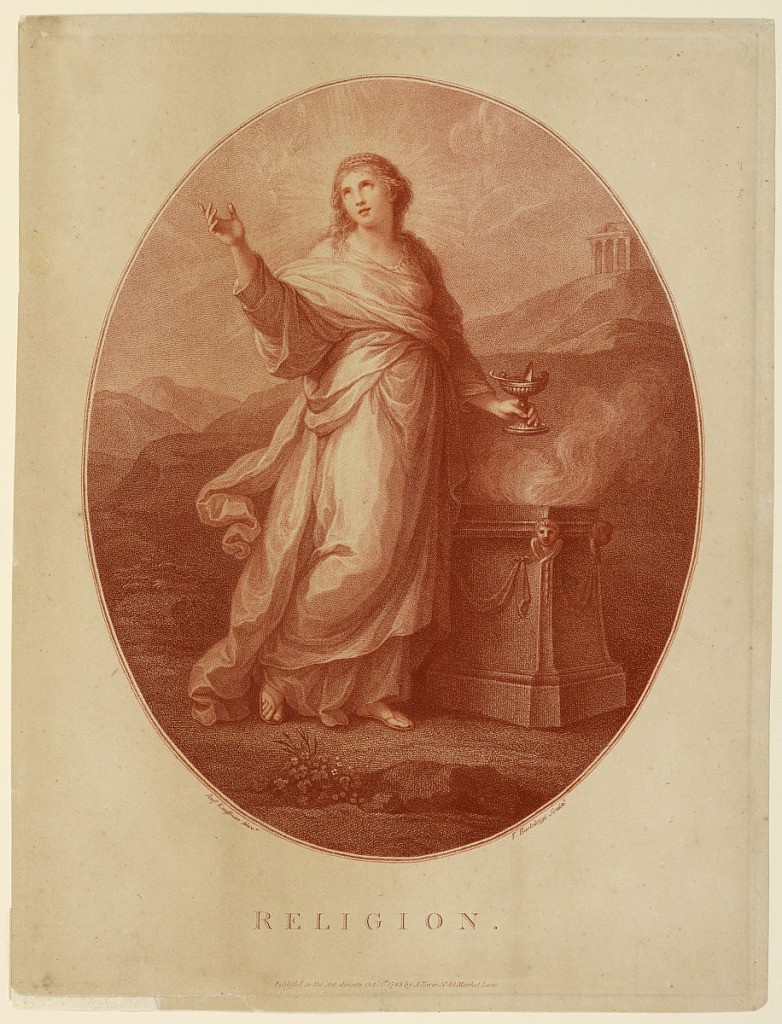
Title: Religion
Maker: Francesco Bartolozzi, Italian, active England, 1727–1815
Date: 1783
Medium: Stipple engraving and etching in sanguine ink on paper
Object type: Print
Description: Full-length figure of a young woman, standing, turned toward the right, her head shown almost full face, the eyes looking upward to left. She is before an altar.